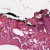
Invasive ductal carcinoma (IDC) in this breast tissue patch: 0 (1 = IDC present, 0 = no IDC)